Field crop: maize
Growth stage: 2
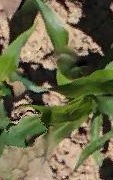
Species: maize